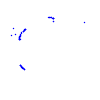
Particle: kaon